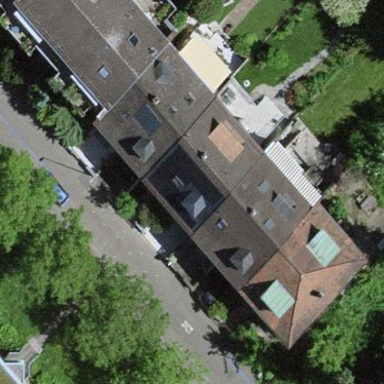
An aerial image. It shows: Terrace building.